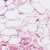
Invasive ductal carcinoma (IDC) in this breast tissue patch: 0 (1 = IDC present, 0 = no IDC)